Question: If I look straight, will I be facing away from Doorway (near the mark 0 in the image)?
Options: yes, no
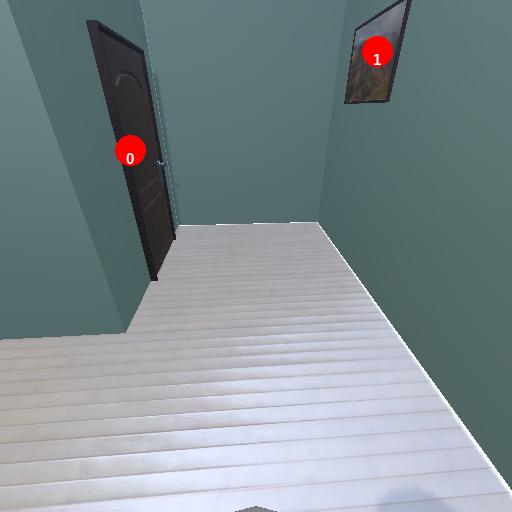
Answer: yes